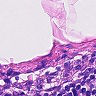
Metastatic tissue present: no